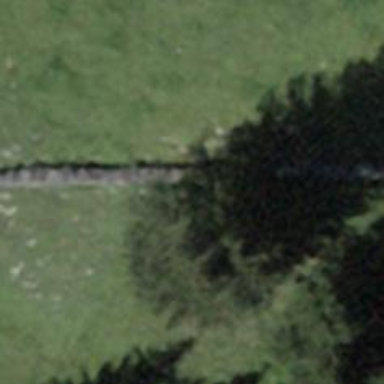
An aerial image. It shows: Wall is shown in the image.